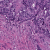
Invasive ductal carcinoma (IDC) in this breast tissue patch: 1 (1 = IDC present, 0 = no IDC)